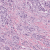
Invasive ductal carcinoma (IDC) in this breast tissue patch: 1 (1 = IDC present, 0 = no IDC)